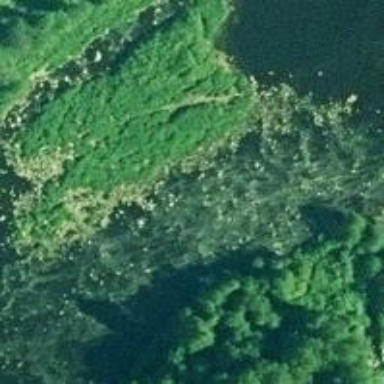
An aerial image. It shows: Rapids in the waterway.